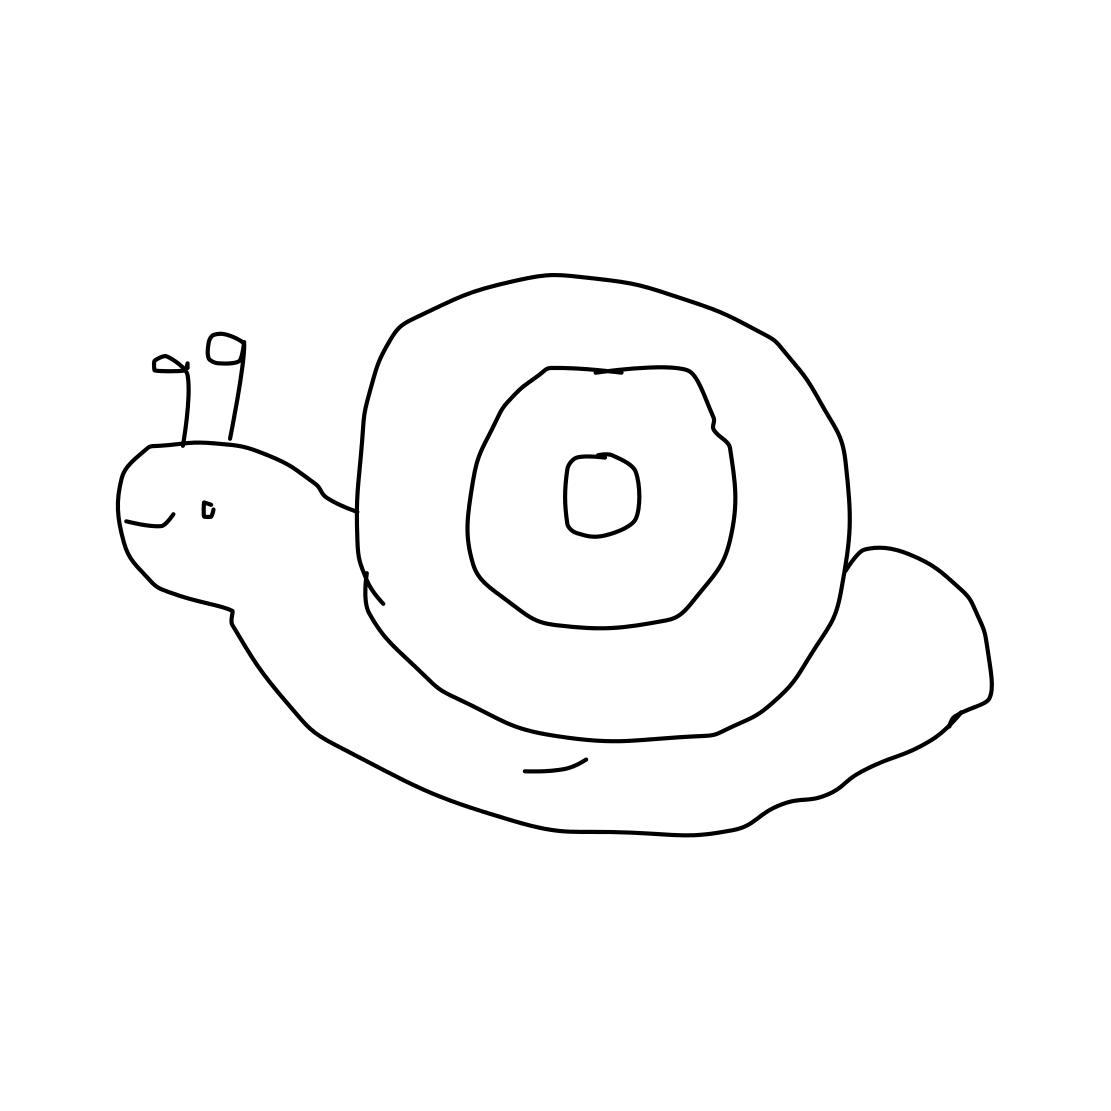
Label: snail